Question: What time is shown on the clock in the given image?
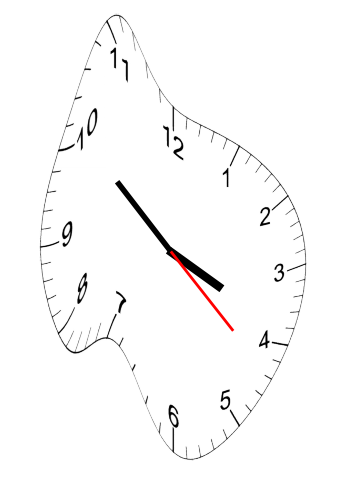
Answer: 03:51:22